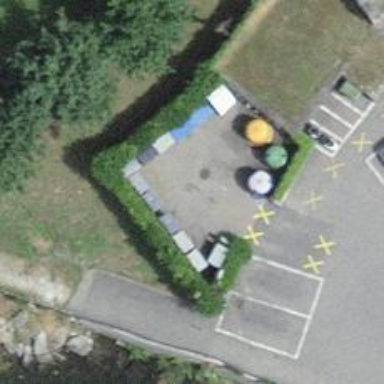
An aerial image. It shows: Recycling container for recycling.